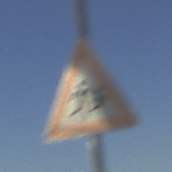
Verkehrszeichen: KinderLinks
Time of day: SunriseSunset
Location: Outdoor (Nature)
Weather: PartlyCloudy
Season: NotSpecified
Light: Natural